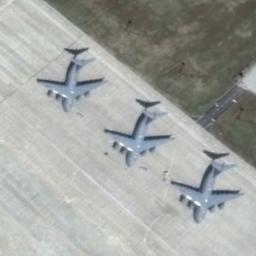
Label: airplane